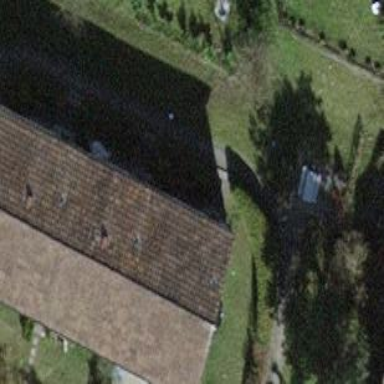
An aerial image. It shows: Simple house.